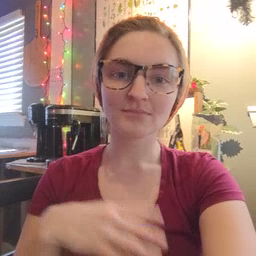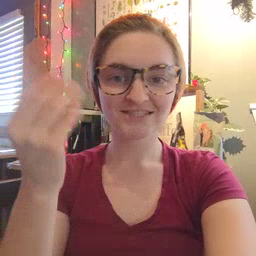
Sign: outside